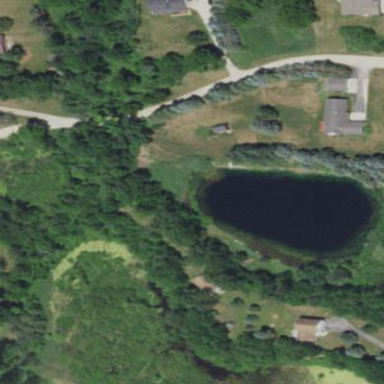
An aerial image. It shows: Pond with natural water.